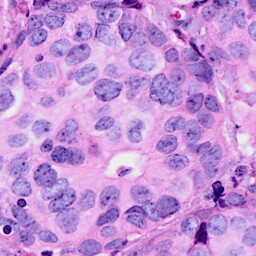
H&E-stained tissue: Breast